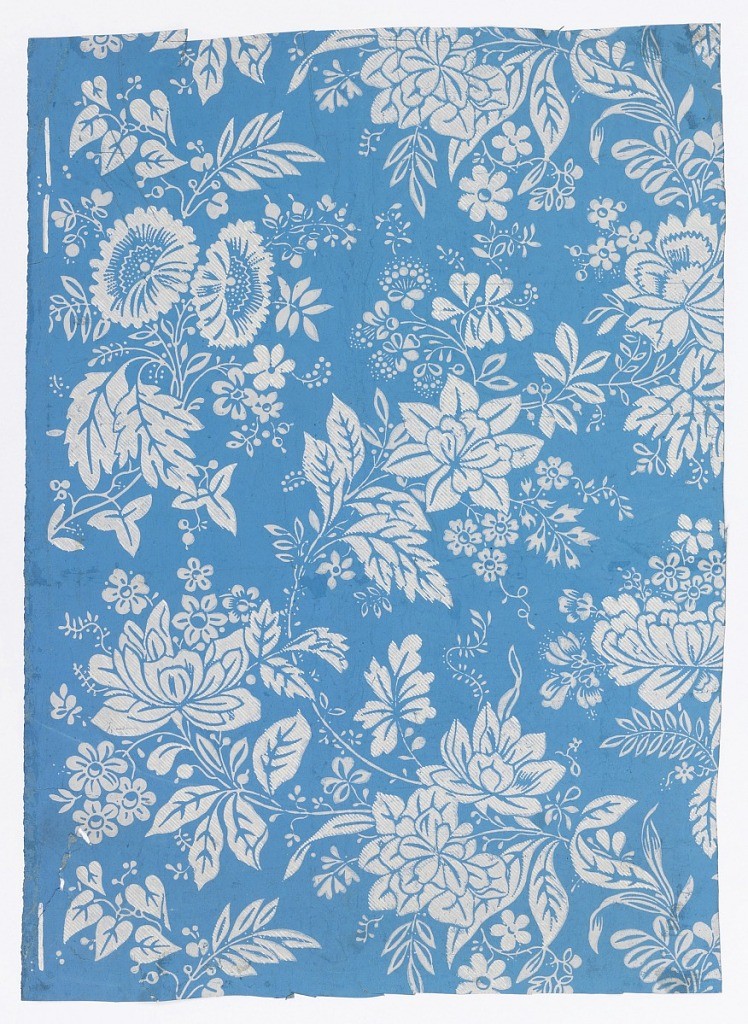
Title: Sidewall
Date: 1820–40
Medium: Block-printed on paper
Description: Overall various floral and leaf motifs.  Printed in grey and white on a blue ground.